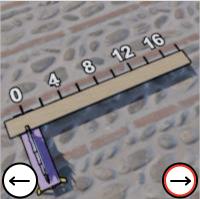
Task: length
Answer: 18
First scale value: 4.0